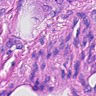
Metastatic tissue present: yes